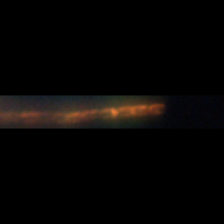
Taxon: Leptocylindrus
Group: Diatoms